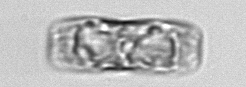
Label: pennate_morphotype1